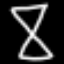
Label: hourglass